Question: I have 2 dataframes:
a) df_Q, has the name of a district and its longitude and latitude. The names of the districts repeat accoding to the number of coordinates.
b) df_S, has the name (featureId) of a district and a count of its events. Here, the names of the districts repeat only once.
I need to insert the column "count" (from df_S) into df_Q. How can I make a sort of "mapping" so that this "count" repeats for each district (See )
This is my attempt:
'''
df_Q['count']=df_Q.groupby('name').name.transform(lambda x: df_S['count'])
'''
And this is the error:
'''
ValueError: Length of passed values is 638, index implies 18
'''
[
<URL>
---> THIS IS WHAT I NEED
<URL>
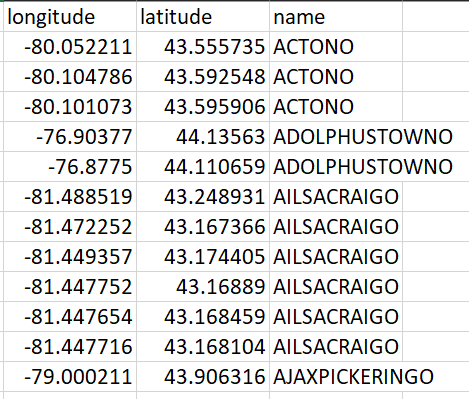
Answer: You can use the "merge" function like this :
'''
new_df_Q = df_Q.merge(df_S, how = 'left', left_on = 'name', right_on = 'featureId')
'''